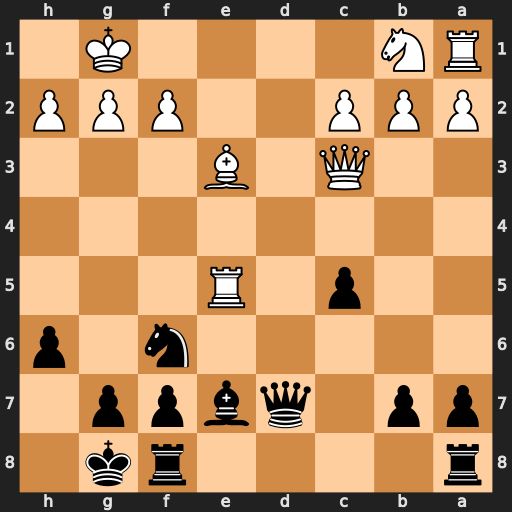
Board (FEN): r4rk1/pp1qbpp1/5n1p/2p1R3/8/2Q1B3/PPP2PPP/RN4K1
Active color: b
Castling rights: -
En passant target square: -
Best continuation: Qd1+ Qe1 Qxe1#